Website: home-depot
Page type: delivery-shipping
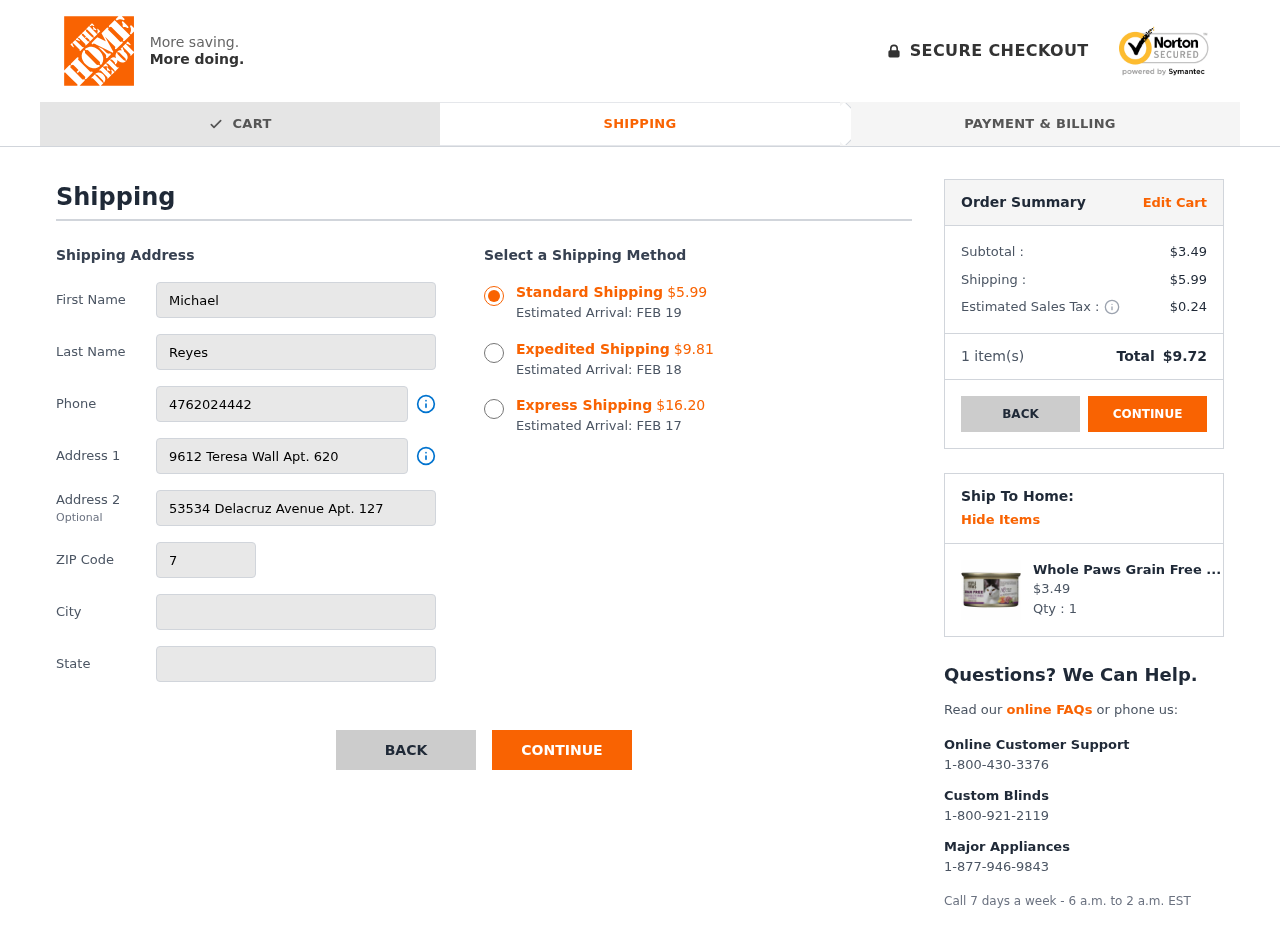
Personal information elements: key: PII_CITY
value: Garyborough
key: PII_FIRSTNAME
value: Michael
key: PII_LASTNAME
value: Reyes
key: PII_PHONE
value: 4762024442
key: PII_POSTCODE
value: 72455
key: PII_STATE
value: Virginia
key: PII_STREET
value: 9612 Teresa Wall Apt. 620
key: PII_STREET2
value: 53534 Delacruz Avenue Apt. 127
Product elements: key: PRODUCT1_NAME
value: Whole Paws Grain Free Chicken & Giblets Dinner with Vegetables, 3 oz, 3 oz
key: PRODUCT1_PRICE
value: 3.49
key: PRODUCT1_QUANTITY
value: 1
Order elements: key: ORDER_SHIPPING_COST_STANDARD
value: $5.99
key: ORDER_DELIVERY_DATE
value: FEB 19
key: ORDER_SHIPPING_COST_EXPEDITED
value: $9.81
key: ORDER_DELIVERY_DATE_EXPEDITED
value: FEB 18
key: ORDER_SHIPPING_COST_EXPRESS
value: $16.20
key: ORDER_DELIVERY_DATE_EXPRESS
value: FEB 17
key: ORDER_SUBTOTAL
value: $3.49
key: ORDER_SHIPPING_COST
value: $5.99
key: ORDER_TAX
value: $0.24
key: ORDER_NUM_ITEMS
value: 1
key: ORDER_TOTAL
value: $9.72